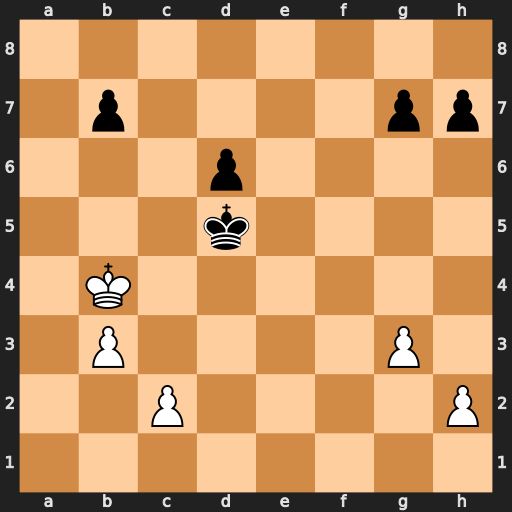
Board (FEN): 8/1p4pp/3p4/3k4/1K6/1P4P1/2P4P/8
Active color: w
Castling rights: -
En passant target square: -
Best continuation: Kb5 Kd4 Kb6 d5 Kxb7